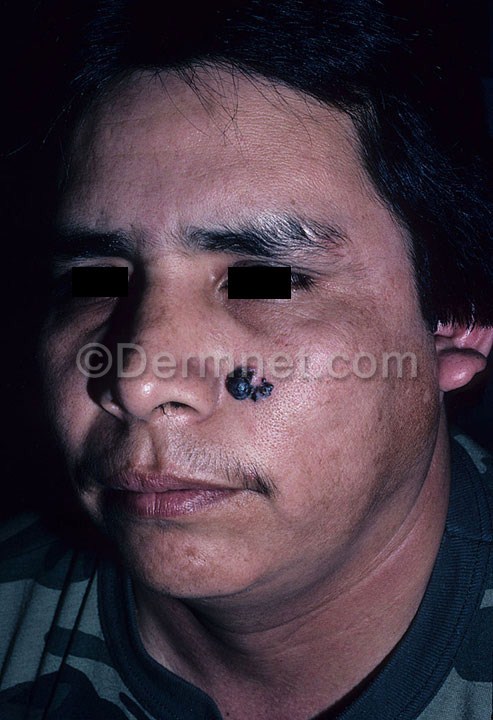
Disease: Actinic Keratosis Basal Cell Carcinoma and other Malignant Lesions